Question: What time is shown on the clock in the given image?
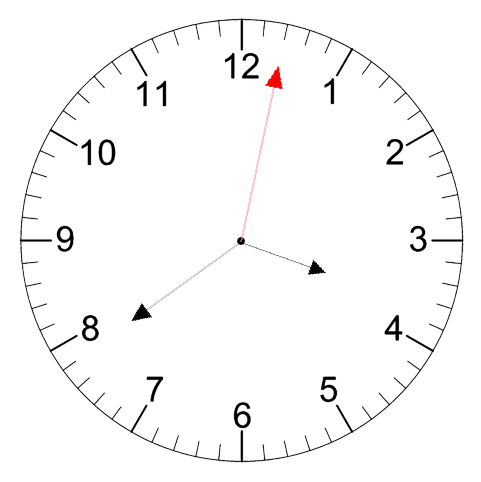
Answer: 03:39:02